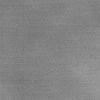
Atmospheric dust classification: dusty